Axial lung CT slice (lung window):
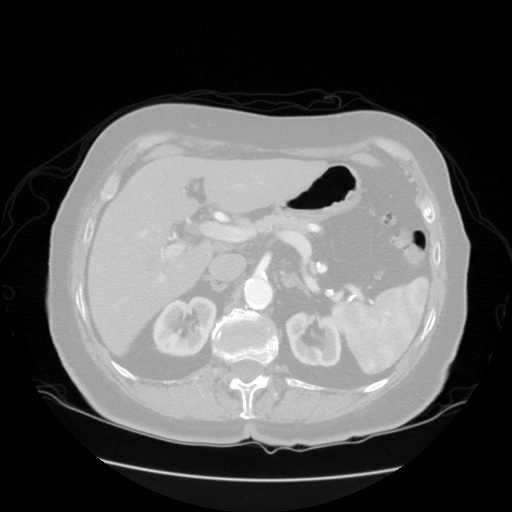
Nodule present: no